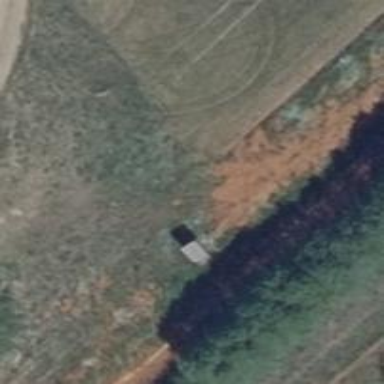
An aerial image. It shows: Hunting stand.